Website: home-depot
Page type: customer-info-address
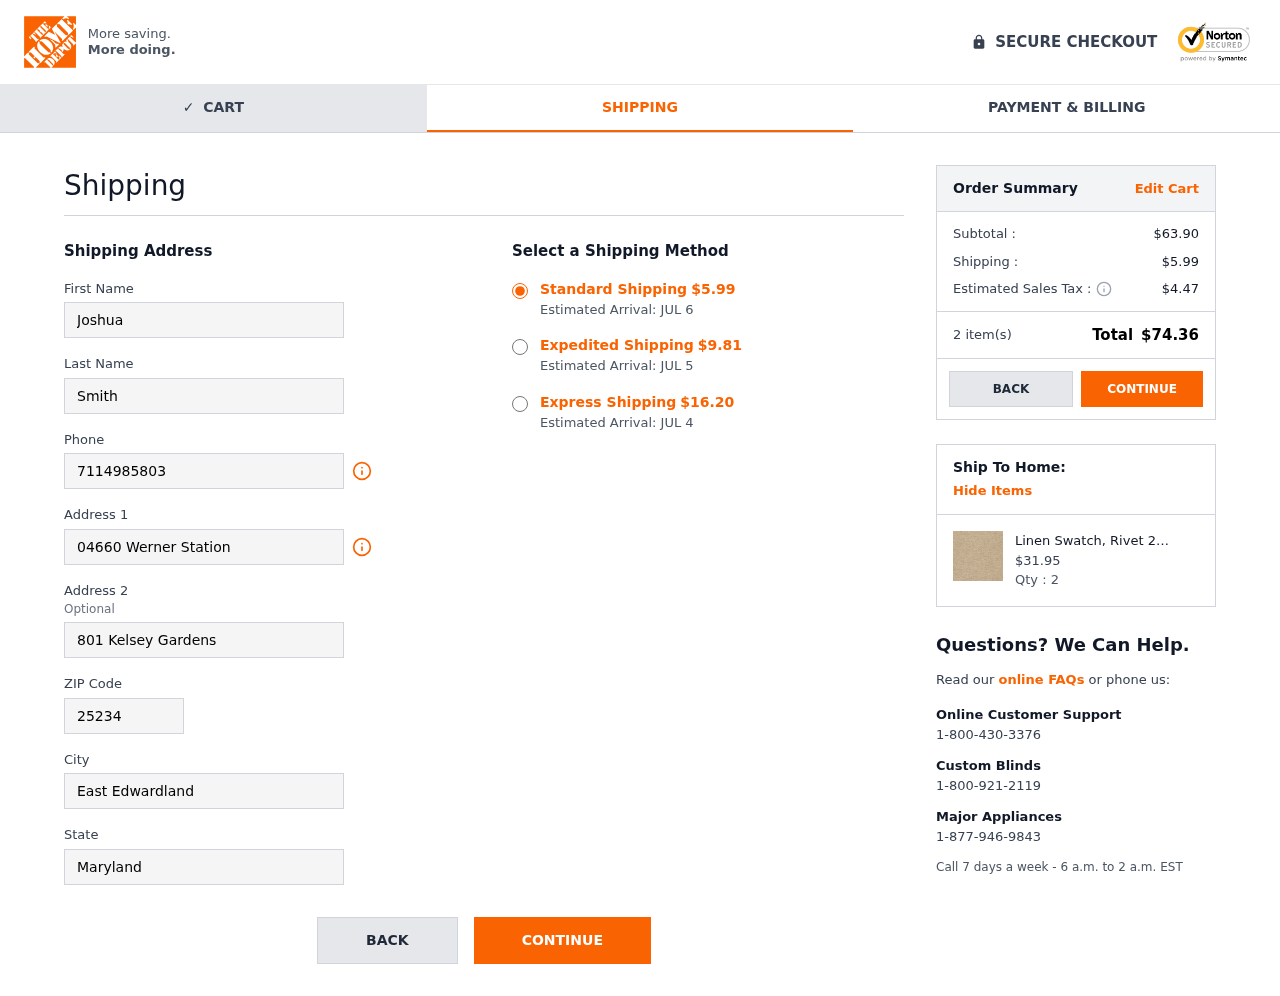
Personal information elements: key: PII_CITY
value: East Edwardland
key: PII_FIRSTNAME
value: Joshua
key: PII_LASTNAME
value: Smith
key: PII_PHONE
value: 7114985803
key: PII_POSTCODE
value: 25234
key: PII_STATE
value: Maryland
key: PII_STREET
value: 04660 Werner Station
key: PII_STREET2
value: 801 Kelsey Gardens
Product elements: key: PRODUCT1_NAME
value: Linen Swatch, Rivet 25010071
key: PRODUCT1_PRICE
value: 31.95
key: PRODUCT1_QUANTITY
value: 2
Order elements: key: ORDER_SHIPPING_COST
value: $5.99
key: ORDER_DELIVERY_DATE
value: Estimated Arrival: JUL 6
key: ORDER_SHIPPING_COST_EXPEDITED
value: $9.81
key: ORDER_DELIVERY_DATE_EXPEDITED
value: Estimated Arrival: JUL 5
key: ORDER_SHIPPING_COST_EXPRESS
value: $16.20
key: ORDER_DELIVERY_DATE_EXPRESS
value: Estimated Arrival: JUL 4
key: ORDER_SUBTOTAL
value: $63.90
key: ORDER_TAX
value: $4.47
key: ORDER_NUM_ITEMS
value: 2 item(s)
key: ORDER_TOTAL
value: $74.36